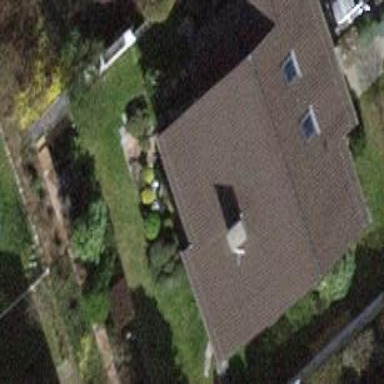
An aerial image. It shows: Building with tiled roof.